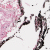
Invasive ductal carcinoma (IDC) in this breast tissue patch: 0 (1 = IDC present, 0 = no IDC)